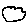
Label: cloud